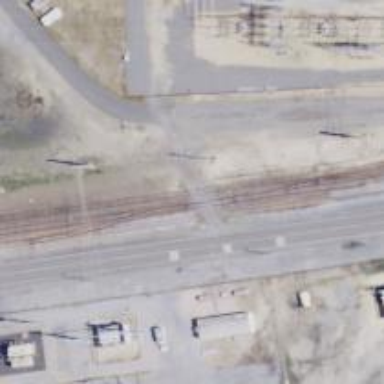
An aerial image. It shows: Railway level crossing.